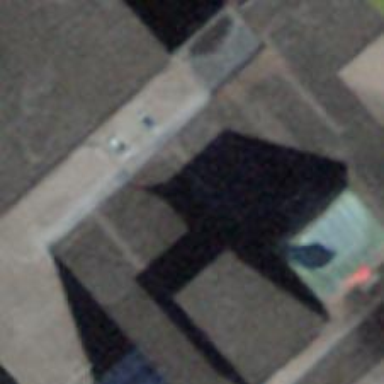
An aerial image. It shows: Restaurant.